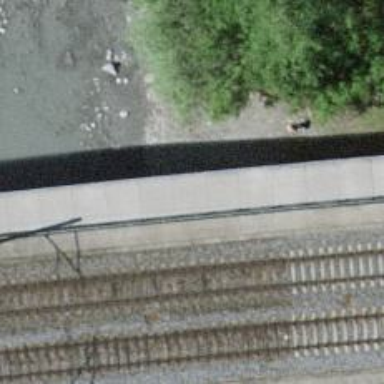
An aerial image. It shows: Asphalt track on bridge with grade1 tracktype. The bridge structure is made of beams.